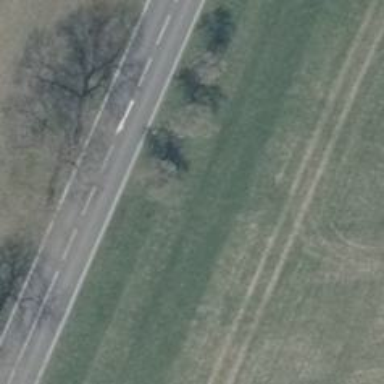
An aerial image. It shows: Avenue of deciduous broadleaved trees.